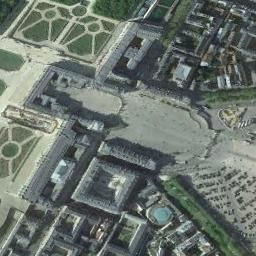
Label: palace